Question: Thats how I present my popover
'''
- (IBAction)openImage:(id)sender {
OptionViewController *option = [[OptionViewController alloc] init];
option.delegate = self;
if (!popoverController) {
popoverController = [[UIPopoverController alloc] initWithContentViewController:option];
}
popoverController.delegate = self;
[popoverController setPopoverContentSize:CGSizeMake(320, 88)];
[popoverController presentPopoverFromRect:((UIButton *)sender).bounds inView:sender permittedArrowDirections:UIPopoverArrowDirectionAny animated:YES];
}
'''
There is option view controller
'''
#pragma mark - Table view data source
- (NSInteger)numberOfSectionsInTableView:(UITableView *)tableView
{
// Return the number of sections.
return 1;
}
- (NSInteger)tableView:(UITableView *)tableView numberOfRowsInSection:(NSInteger)section
{
// Return the number of rows in the section.
return 2;
}
- (UITableViewCell *)tableView:(UITableView *)tableView cellForRowAtIndexPath:(NSIndexPath *)indexPath
{
static NSString *CellIdentifier = @"Cell";
UITableViewCell *cell = [tableView dequeueReusableCellWithIdentifier:CellIdentifier];
if (cell == nil) {
cell = [[UITableViewCell alloc] initWithStyle:UITableViewCellStyleDefault reuseIdentifier:CellIdentifier] ;
}
NSInteger section = [indexPath row];
switch (section) {
case 0: // First cell in section 0
cell.textLabel.text = @"From library";
break;
case 1: // Second cell in section 1
cell.textLabel.text = @"Make a photo";
break;
default:
// Do something else here if a cell other than 1,2,3 or 4 is requested
break;
}
return cell;
}
- (void)tableView:(UITableView *)tableView didSelectRowAtIndexPath:(NSIndexPath *)indexPath
{
// I set breakpoints there. For now it doesn't work.
}
'''
OptionViewController is a UITableViewController (inherit) that contain UITableView with delegate and datasourse = self (for OptionViewController instance)
I also using XIB. In the XIB UITableView auto-resizing mask setups for each side (left, top, right, bottom)
in other method I don't invoke any additional method that can lock my view or other my actions.
There is a screenshot with a Color offscreen render option

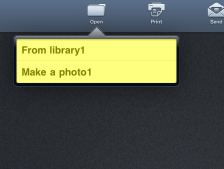
Answer: I think you have set the delegate of OptionViewController incorrectly.
If implementation of delegate methods are in OptionViewController then you should remove setting option.delegate or set it to itself: 'option.delegate = option;'.
Your dataSource delegate (option.dataSource) looks to be working but not the delegate (option.delegate).